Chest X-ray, AP view. Patient: 69 years old, sex F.
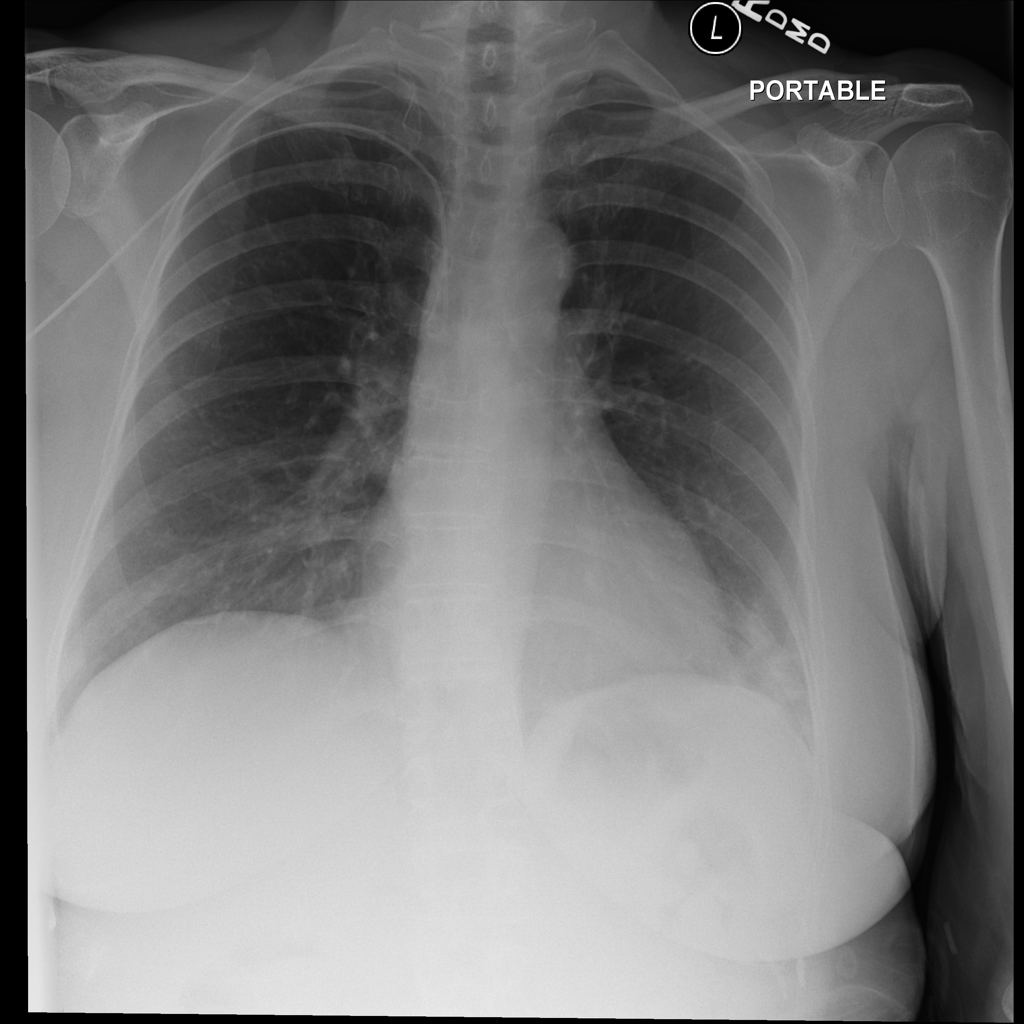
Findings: Atelectasis, Infiltration